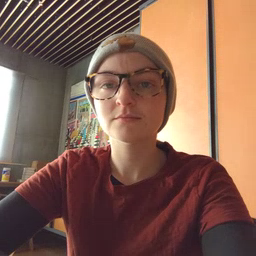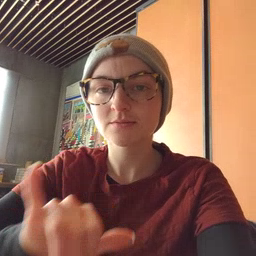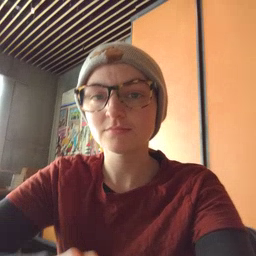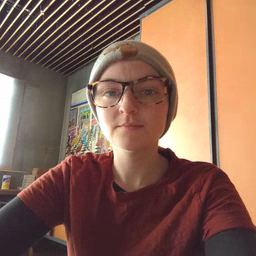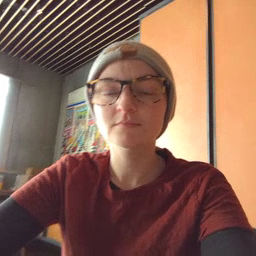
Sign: stay